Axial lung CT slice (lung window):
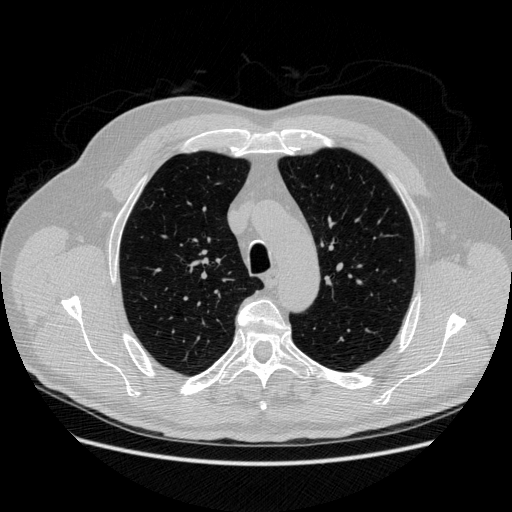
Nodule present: no